Question: Does anybody know why there is a gap between the bottom of the view and the top of the table view? They are directly touching each other, there are no constraint errors or anything in this particular view so why would it be doing this?

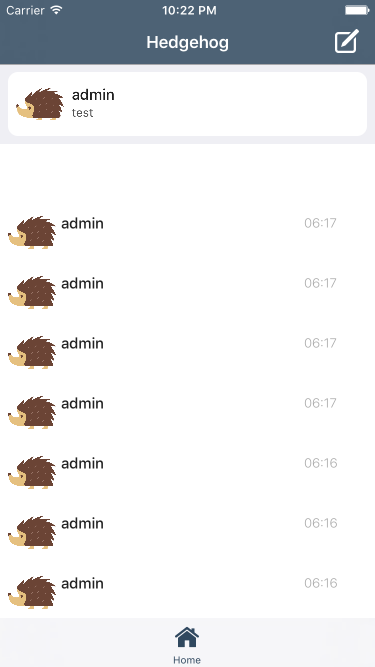
Answer: I've faced the same problem.
Try with these:
'''
self.automaticallyAdjustsScrollViewInsets = NO;//It works for me
'''
OR
'''
self.tableView.tableHeaderView = [[UIView alloc] initWithFrame:CGRectMake(0.0f, 0.0f, self.tableView.bounds.size.width, 0.01f)];
'''
OR
'''
self.tableView.contentInset = UIEdgeInsetsMake(-36, 0, 0, 0);
'''
Hope this helps.